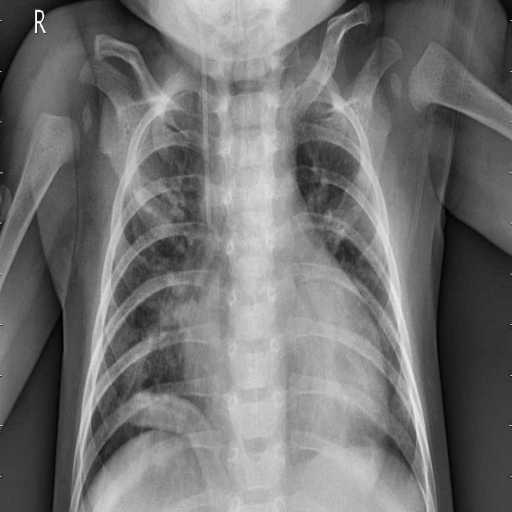
Finding: PNEUMONIA